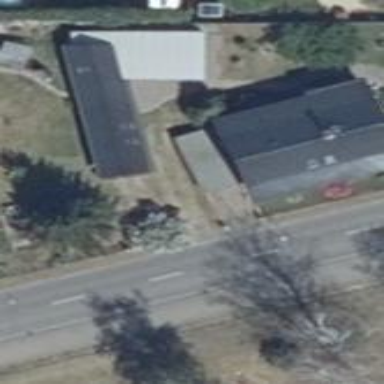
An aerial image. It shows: Residential building with gabled roof oriented along the structure. The roof is black in color.